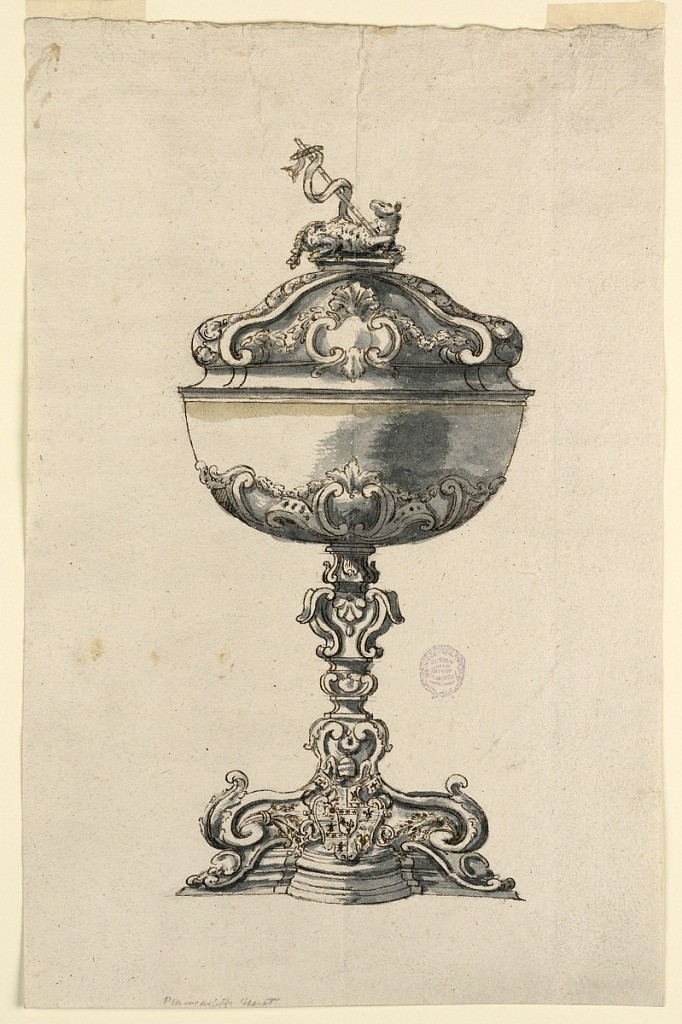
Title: Design for a Ciborium
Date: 1775–1800
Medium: Chalk, pen and ink, brush and watercolor on paper
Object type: Drawing
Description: On top, the Paschal lamb. At back, the coat-of-arms of Pope Pius VI (1775-1799).